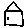
Label: house